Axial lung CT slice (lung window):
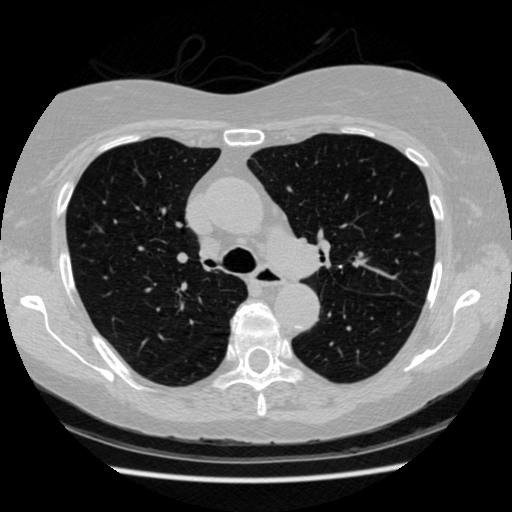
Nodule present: no